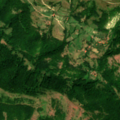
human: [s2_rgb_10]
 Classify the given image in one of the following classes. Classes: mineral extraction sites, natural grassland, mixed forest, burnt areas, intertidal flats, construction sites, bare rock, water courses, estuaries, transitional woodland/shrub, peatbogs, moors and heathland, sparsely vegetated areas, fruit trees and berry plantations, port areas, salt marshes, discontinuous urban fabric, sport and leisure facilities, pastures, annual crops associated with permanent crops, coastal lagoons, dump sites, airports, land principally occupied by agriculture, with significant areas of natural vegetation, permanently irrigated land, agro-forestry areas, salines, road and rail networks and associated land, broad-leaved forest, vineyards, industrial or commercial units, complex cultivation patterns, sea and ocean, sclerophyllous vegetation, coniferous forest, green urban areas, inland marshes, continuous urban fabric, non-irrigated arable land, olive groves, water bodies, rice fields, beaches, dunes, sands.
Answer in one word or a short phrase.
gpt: pastures, broad-leaved forest, transitional woodland/shrub